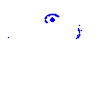
Particle: pion